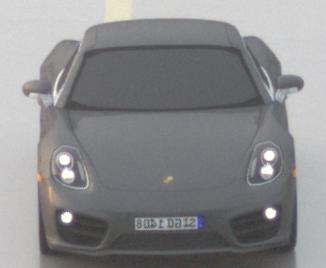
Make: Porsche
Model: Cayman
Detailed model: Cayman (981C)
Model produced from: 2013/03
Model produced until: 2014/04
Doors: 2
Color: gray
Road condition: wet road
Daytime: sunrise or sunset
Contrast: low contrast